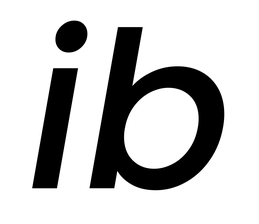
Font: Poppins-MediumItalic